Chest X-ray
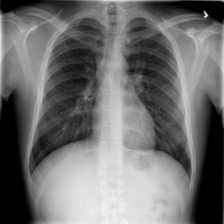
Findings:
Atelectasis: negative
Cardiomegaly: negative
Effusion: negative
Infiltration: negative
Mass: negative
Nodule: negative
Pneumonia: negative
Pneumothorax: negative
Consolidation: negative
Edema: negative
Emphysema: negative
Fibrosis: negative
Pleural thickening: negative
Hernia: negative